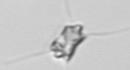
Label: Chaetoceros_didymus